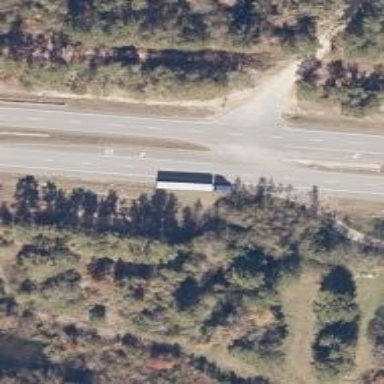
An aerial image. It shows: Trunk link highway.